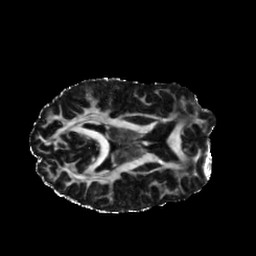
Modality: FA
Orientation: axial
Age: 23
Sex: female
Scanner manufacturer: siemens
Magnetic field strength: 6.98 T
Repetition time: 7.776 s
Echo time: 0.076 s